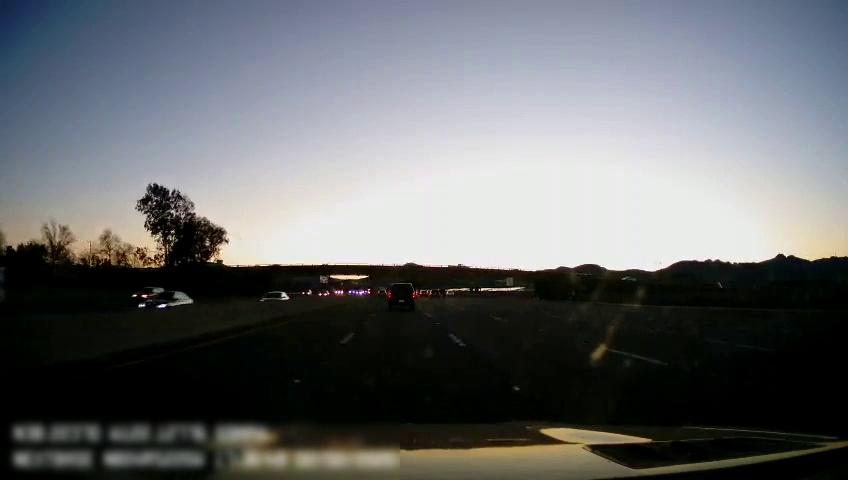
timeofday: Dusk/Dawn/Twilight
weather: Sunny
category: Drivable Space
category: Drivable Space
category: Vehicles | SUV
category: Vehicles | Car
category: Vehicles | Car
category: Vehicles | SUV
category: Vehicles | Car
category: Vehicles | Car
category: Vehicles | SUV
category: Lanes | Alternate Lane
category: Lanes | Current Lane
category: Lanes | Current Lane
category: Lanes | Alternate Lane
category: Lanes | Alternate Lane